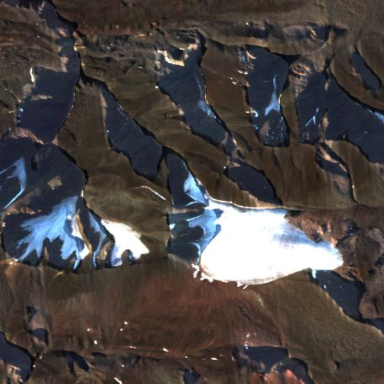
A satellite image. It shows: Majestic glacier in the distance.